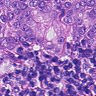
Metastatic tissue present: yes